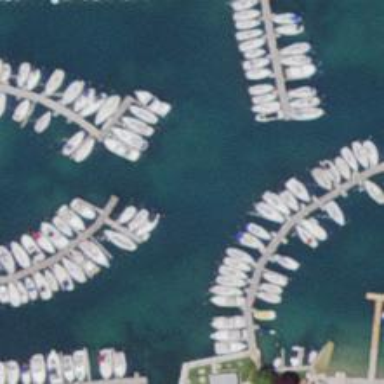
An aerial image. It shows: Marina on leisure land.